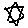
Label: star